Question: I want to create custom labels using UILabel that look like the ones iPhone settings have. Something similar to
How do I create the shadow effect and what font could I use?
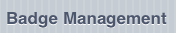
Answer: You can set the shadowOffset to your UILabel. the first parameter is for horizontal shadow and second parameter for vertical shadow(as you are showing white shadow in your image).
'''
label.shadowColor = [UIColor whiteColor];
label.shadowOffset = CGSizeMake(0.0, 1.0);
[label setFont:[UIFont fontWithName:@"Helvetica" size:12]];
'''